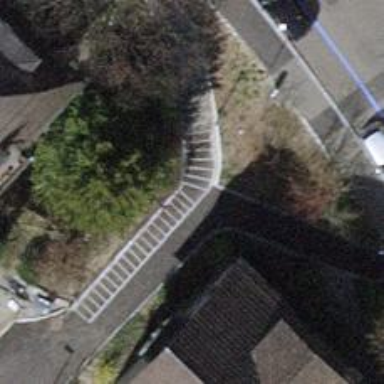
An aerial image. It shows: Asphalt road with steps and ramp.